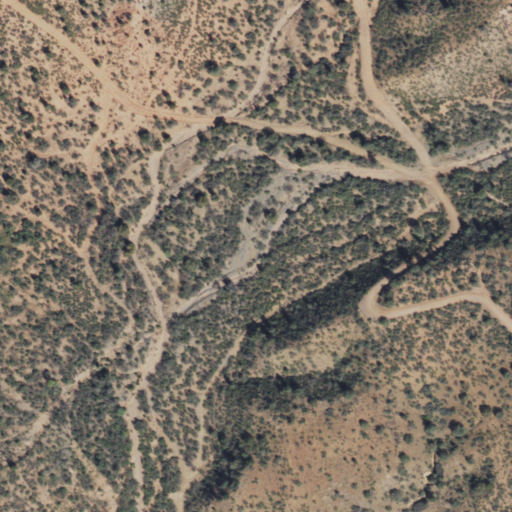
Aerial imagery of valley in Arizona named Thompson Draw containing only shrub